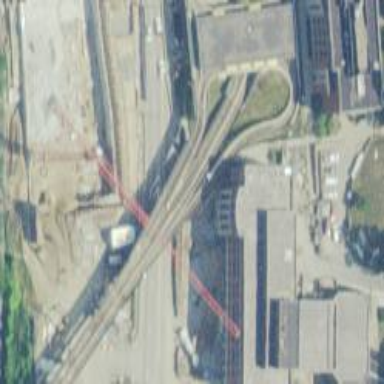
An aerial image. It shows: Viaduct bridge over bus guideway.